Aerial crown-view tile of a tropical tree (Barro Colorado Island, Panama), acquired 20250414:
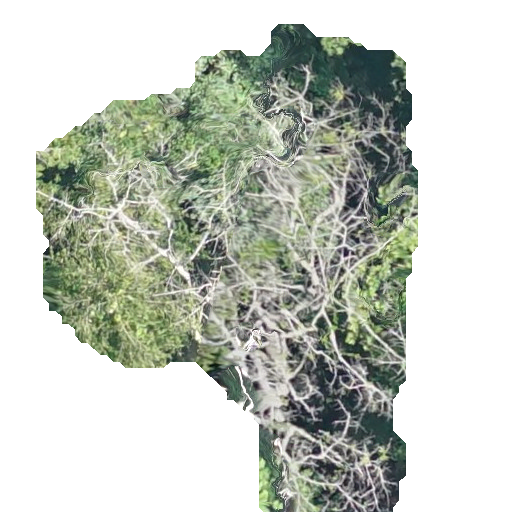
Species: Sapium glandulosum
GBIF accepted scientific name: Sapium glandulosum
Crown area: 191.268 m²